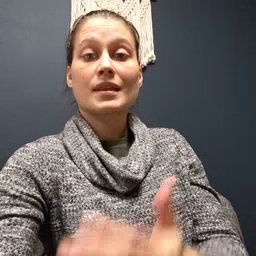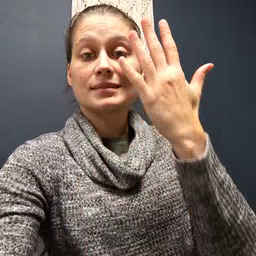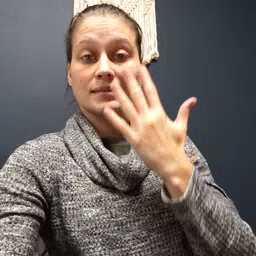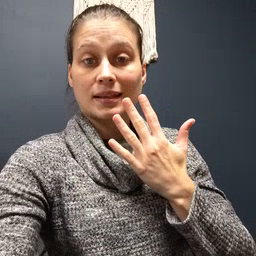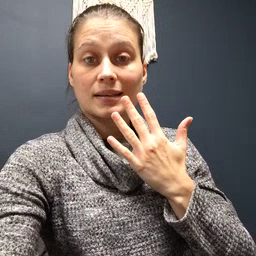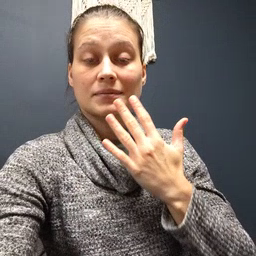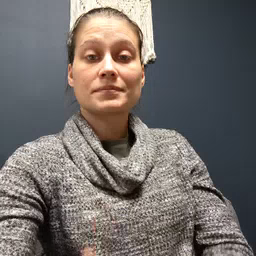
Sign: sad